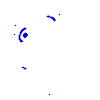
Particle: pion